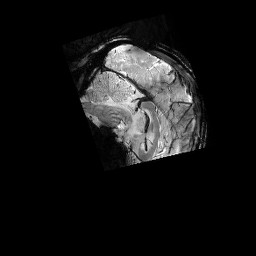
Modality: T2starw
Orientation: sagittal
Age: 26
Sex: female
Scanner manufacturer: siemens
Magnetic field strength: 6.98 T
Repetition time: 4.91 s
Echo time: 0.016 s